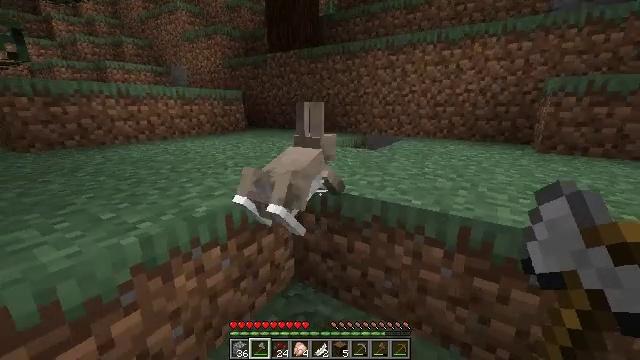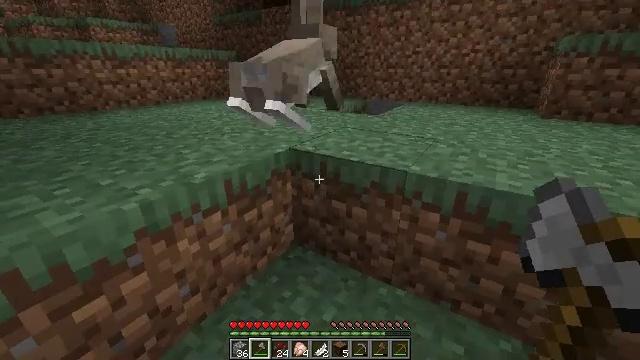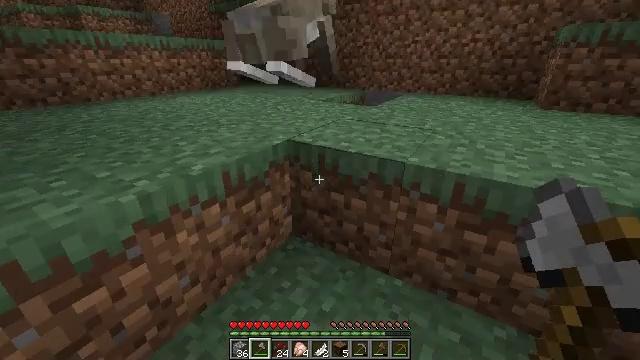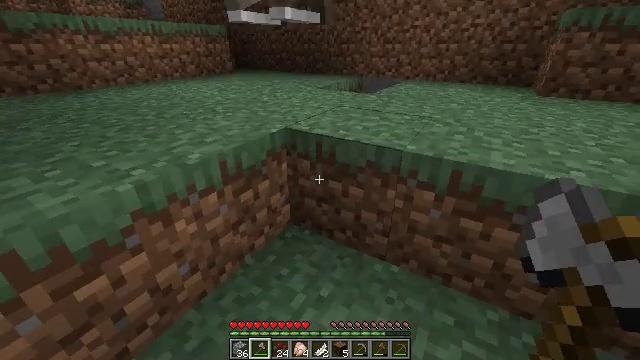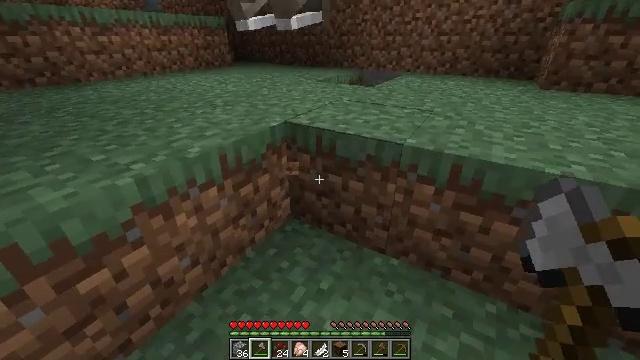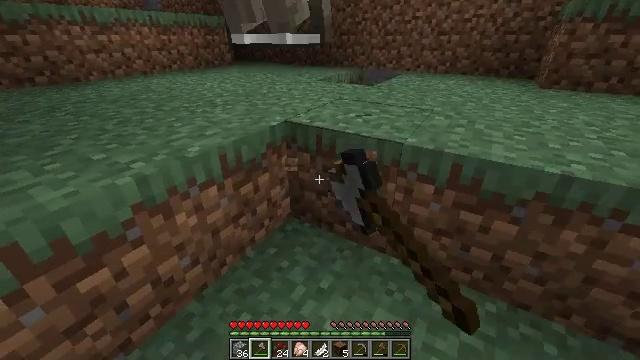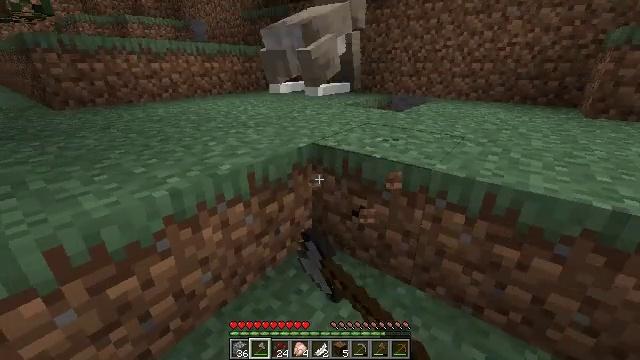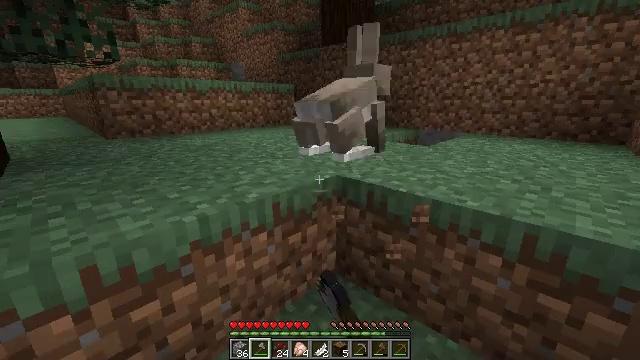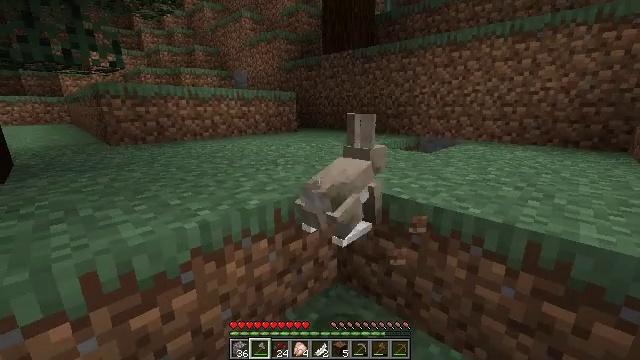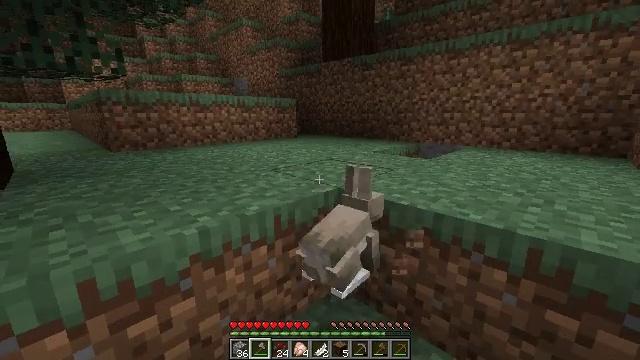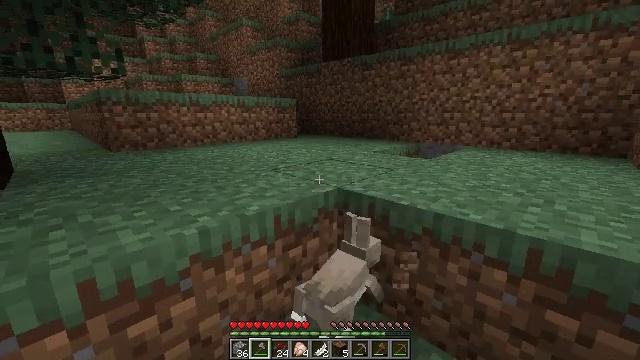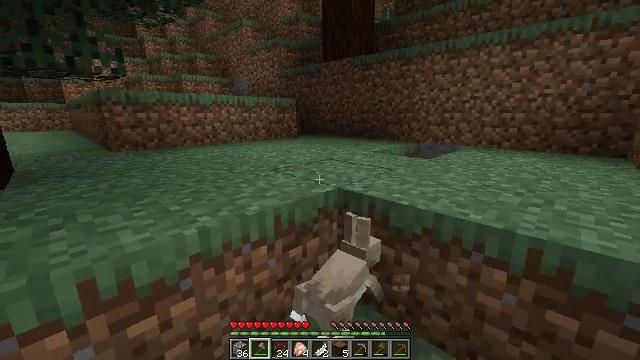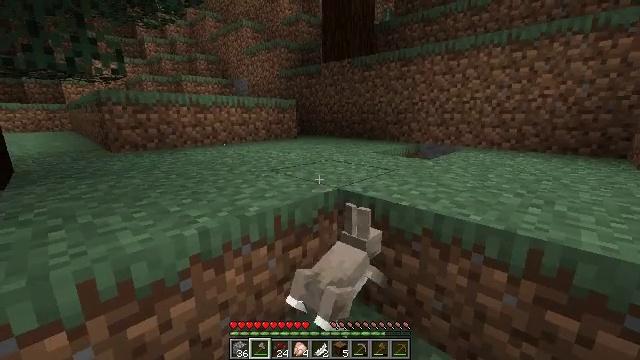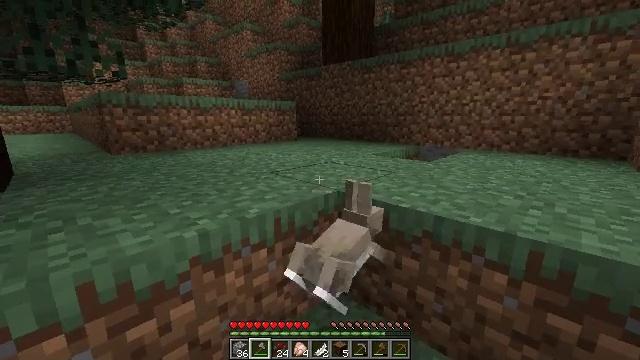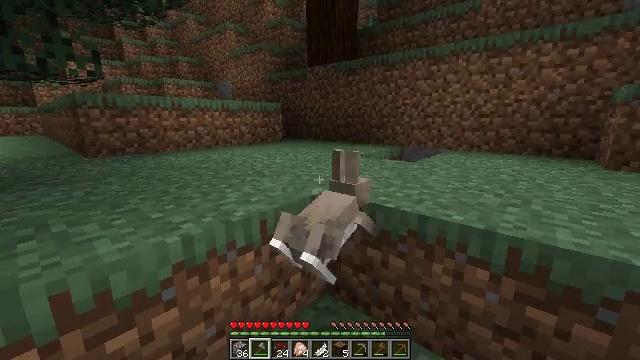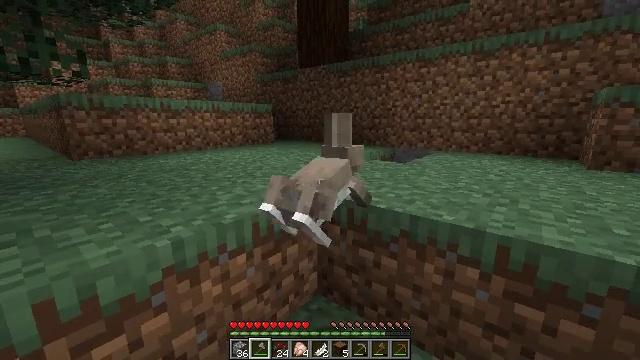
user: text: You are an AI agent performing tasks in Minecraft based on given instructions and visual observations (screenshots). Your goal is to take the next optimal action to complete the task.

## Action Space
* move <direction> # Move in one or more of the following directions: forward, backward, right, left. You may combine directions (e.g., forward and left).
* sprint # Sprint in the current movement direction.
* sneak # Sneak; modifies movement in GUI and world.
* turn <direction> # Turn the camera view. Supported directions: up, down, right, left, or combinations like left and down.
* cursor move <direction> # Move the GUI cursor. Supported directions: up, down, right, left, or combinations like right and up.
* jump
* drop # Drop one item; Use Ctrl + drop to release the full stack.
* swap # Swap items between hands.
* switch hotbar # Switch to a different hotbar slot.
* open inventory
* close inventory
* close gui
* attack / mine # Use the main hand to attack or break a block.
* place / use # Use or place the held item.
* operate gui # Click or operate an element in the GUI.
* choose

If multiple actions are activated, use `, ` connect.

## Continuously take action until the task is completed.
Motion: motion action
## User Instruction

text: Kill the rabbit.
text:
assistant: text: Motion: turn down
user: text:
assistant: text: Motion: turn down
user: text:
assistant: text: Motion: turn down
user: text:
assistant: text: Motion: turn down, attack / mine
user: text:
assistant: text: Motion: attack / mine
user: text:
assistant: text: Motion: turn left and up, attack / mine
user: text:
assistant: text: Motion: turn left and up
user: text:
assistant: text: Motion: turn up
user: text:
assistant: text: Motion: turn up
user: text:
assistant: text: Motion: no_op
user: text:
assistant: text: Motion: no_op
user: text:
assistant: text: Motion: no_op
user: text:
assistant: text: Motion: no_op
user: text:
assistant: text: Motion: turn right
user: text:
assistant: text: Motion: turn right
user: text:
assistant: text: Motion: no_op
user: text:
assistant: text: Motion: no_op
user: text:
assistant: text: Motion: no_op
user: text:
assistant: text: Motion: no_op
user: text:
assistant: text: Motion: no_op
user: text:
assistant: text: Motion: turn right and up
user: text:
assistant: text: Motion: no_op
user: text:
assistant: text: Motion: no_op
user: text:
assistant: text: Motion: no_op
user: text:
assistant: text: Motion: turn right and down, attack / mine
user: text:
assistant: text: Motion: turn right and down, attack / mine
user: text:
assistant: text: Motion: attack / mine
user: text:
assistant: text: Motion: no_op
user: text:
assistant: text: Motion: no_op
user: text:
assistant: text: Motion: turn up